Question: I want to have two buttons top of a listview. If I scroll below the listview I want that the buttons stay at top. I searched through many solutions on stackoverflow however I could not find the exact one for my case.
My layout xml(mainlayout.xml):
'''
<?xml version="1.0" encoding="utf-8"?>
<LinearLayout xmlns:android="http://schemas.android.com/apk/res/android"
android:layout_width="fill_parent"
android:layout_height="fill_parent"
android:orientation="vertical" >
<LinearLayout
android:layout_width="fill_parent"
android:layout_height="wrap_content"
android:orientation="horizontal">
<Button
android:id="@+id/button1"
android:layout_width="wrap_content"
android:layout_height="wrap_content"
android:layout_weight="1"
android:text="@string/latest_news_button" />
<Button
android:id="@+id/button2"
android:layout_width="wrap_content"
android:layout_height="wrap_content"
android:layout_weight="1"
android:text="@string/tracked_news_button" />
</LinearLayout>
<ListView
android:id="@+id/mylist"
android:layout_width="match_parent"
android:layout_height="wrap_content" >
</ListView>
</LinearLayout>
'''
The graphical layout produced is just what I wanted:

Here is my code to use this layout, in case I might fail to bind the Java code to layout;
'''
public class MainActivity extends ListActivity{
Button latestButton;
Button trackedButton;
ListView lv = null;
/** Called when the activity is first created. */
@Override
public void onCreate(Bundle savedInstanceState) {
super.onCreate(savedInstanceState);
setContentView(R.layout.mainlayout);
latestButton = (Button)findViewById(R.id.button1);
latestButton.setOnClickListener(new OnClickListener() {
@Override
public void onClick(View v) {
Toast.makeText(MainActivity.this, "Latest Button!", Toast.LENGTH_LONG).show();
}
});
trackedButton = (Button)findViewById(R.id.button2);
trackedButton.setOnClickListener(new OnClickListener() {
@Override
public void onClick(View v) {
Toast.makeText(MainActivity.this, "Tracked Button!", Toast.LENGTH_LONG).show();
}
});
this.lv = getListView();
String[] values = new String[]{"asdfa","qwerqwer","banbn"};
lv.setAdapter(new ArrayAdapter<String>(BilTrackerMainActivity.this, android.R.layout.simple_expandable_list_item_1, values));
}
'''
however when this activity is called from my other activity my app unfortunately closed. LogCat says:
> Your content must have a ListView whose id attribute is 'android.R.id.list'
But I try adding 'lv = (ListView)findViewById(R.id.mylist);' instead of 'this.lv = getListView();'. I could not solve this issue.
I am aware of 'ListView#addHeaderView' but I want to solve my particular problem with using this kind of layout.
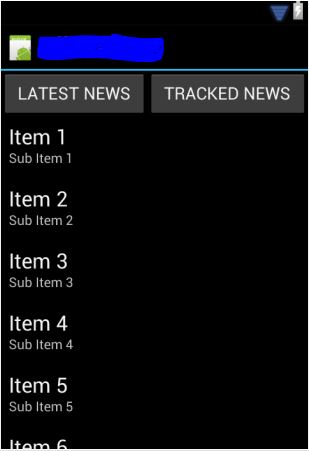
Answer: Just change your listview id to 'android:id="@android:id/list"'